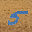
Label: 5